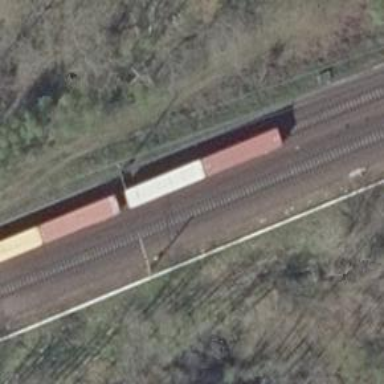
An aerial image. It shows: Railway milestone with catenary mast.